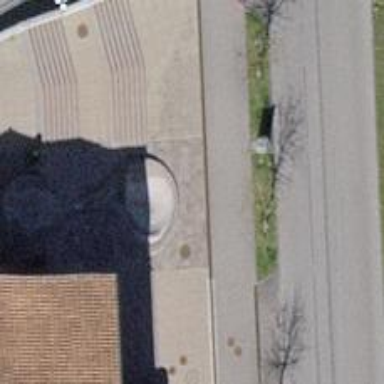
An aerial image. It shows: Fountain.